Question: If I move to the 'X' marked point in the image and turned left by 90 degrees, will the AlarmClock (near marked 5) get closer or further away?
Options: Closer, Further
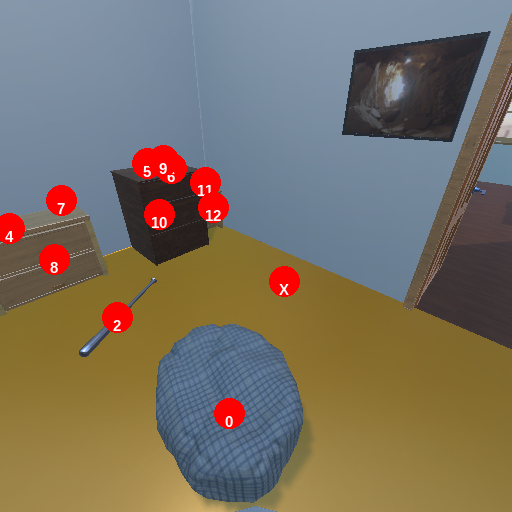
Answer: Closer